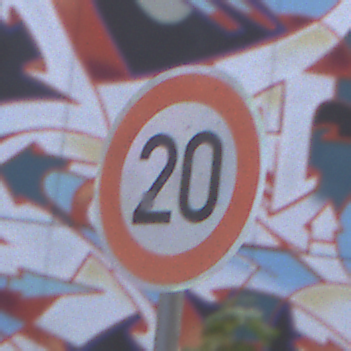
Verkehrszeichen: Geschwindigkeit20
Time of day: MorningAfternoon
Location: Outdoor (Urban)
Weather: PartlyCloudy
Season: NotSpecified
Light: Natural